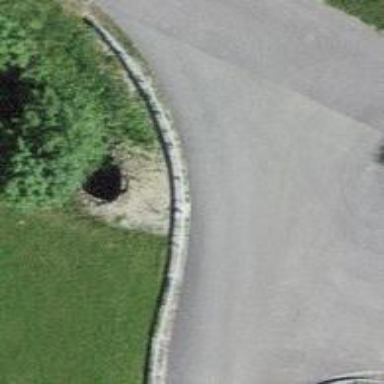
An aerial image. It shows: Guard rail as barrier.